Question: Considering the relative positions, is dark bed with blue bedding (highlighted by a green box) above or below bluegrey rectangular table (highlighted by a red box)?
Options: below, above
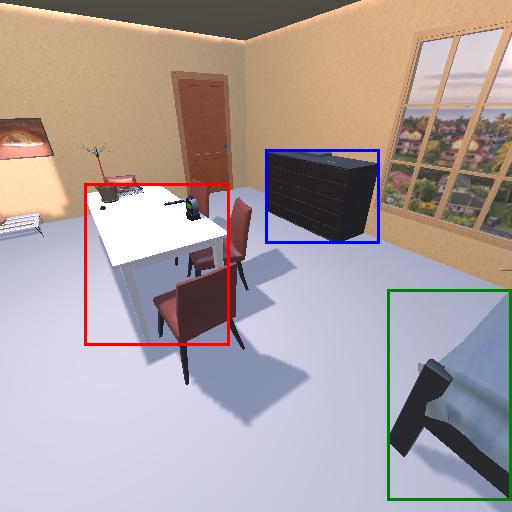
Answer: below